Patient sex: F
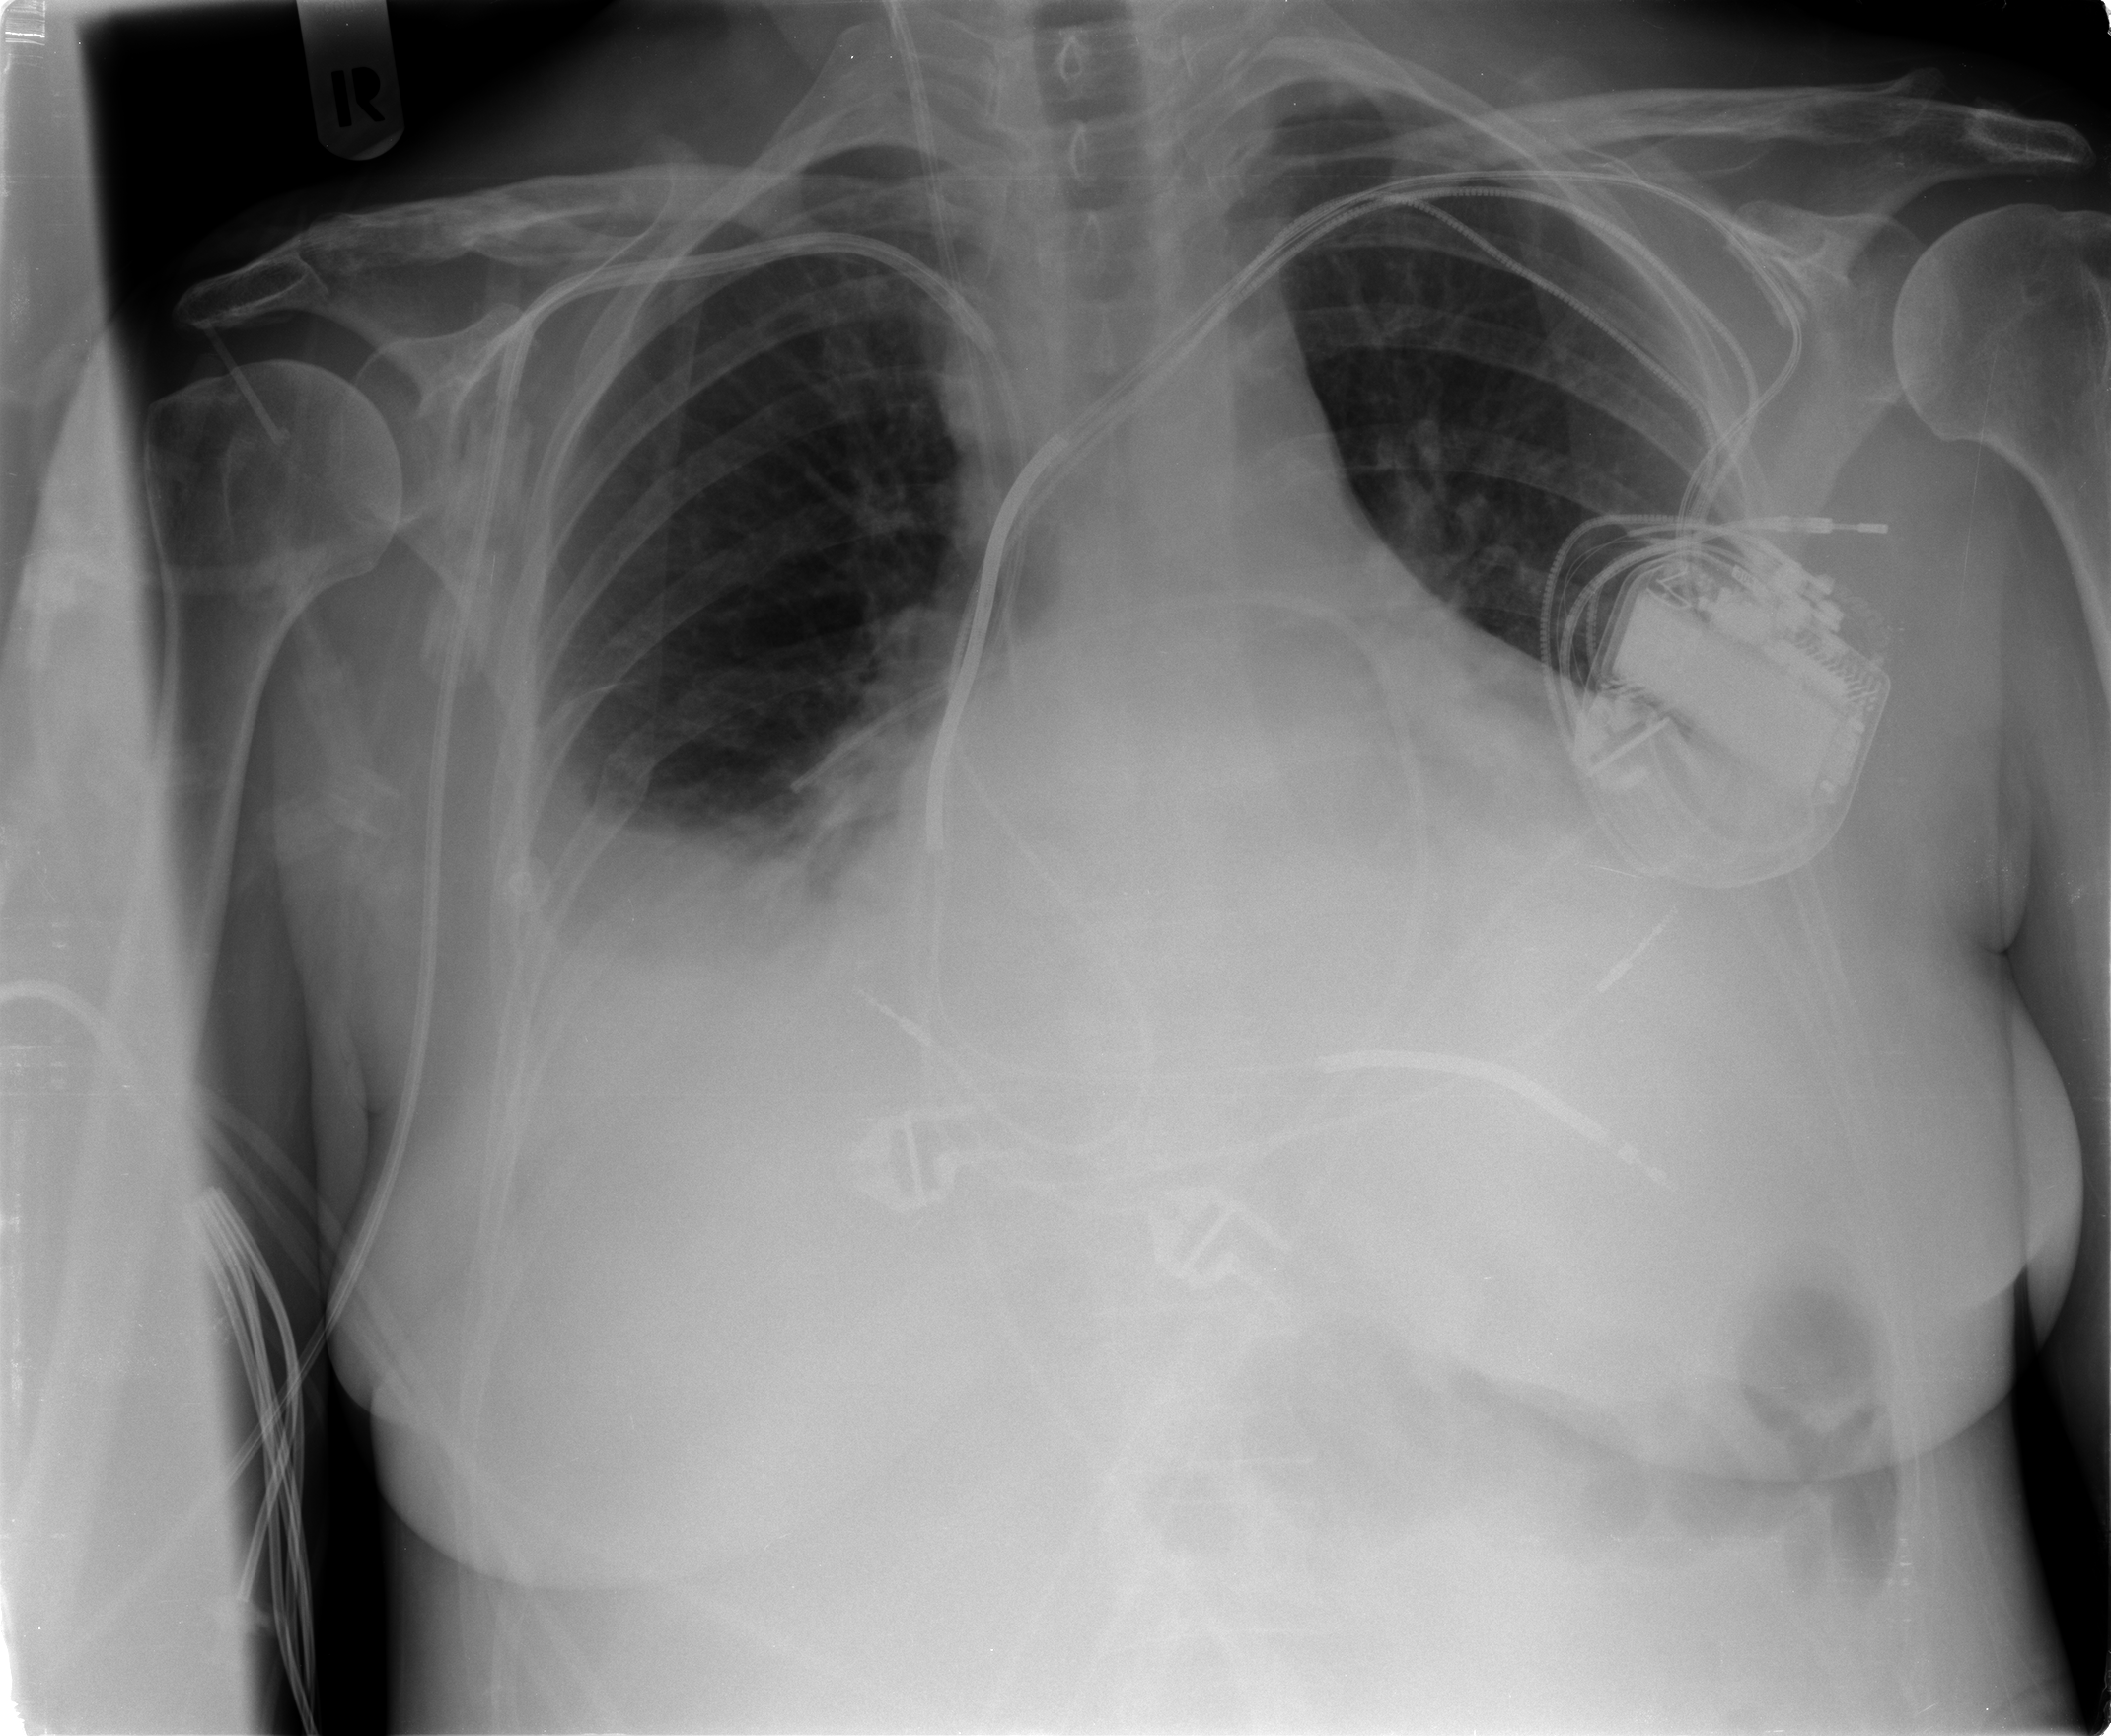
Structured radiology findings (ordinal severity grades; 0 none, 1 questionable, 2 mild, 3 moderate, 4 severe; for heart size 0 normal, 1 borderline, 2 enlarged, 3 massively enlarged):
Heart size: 2
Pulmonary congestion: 1
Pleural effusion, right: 3
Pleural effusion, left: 2
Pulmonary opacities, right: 0
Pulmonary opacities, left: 0
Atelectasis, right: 2
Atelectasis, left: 2